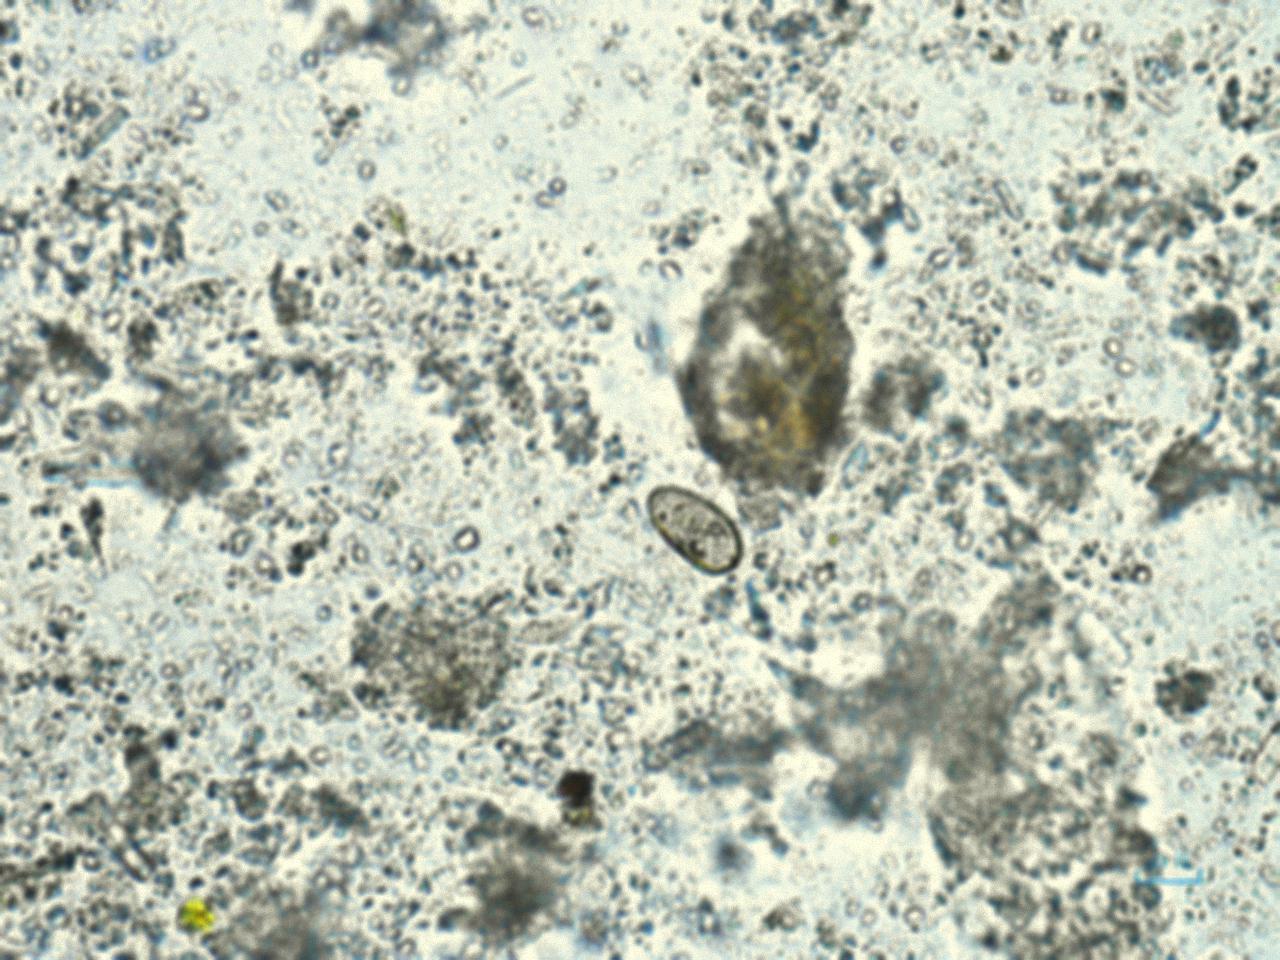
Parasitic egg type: Opisthorchis viverrine